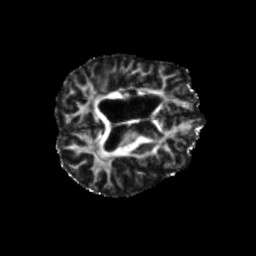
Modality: FA
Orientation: axial
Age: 70
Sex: male
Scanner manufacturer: siemens
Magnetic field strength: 3 T
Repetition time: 5.25 s
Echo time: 0.08 s